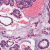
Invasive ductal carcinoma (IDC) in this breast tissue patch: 1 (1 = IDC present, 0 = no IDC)